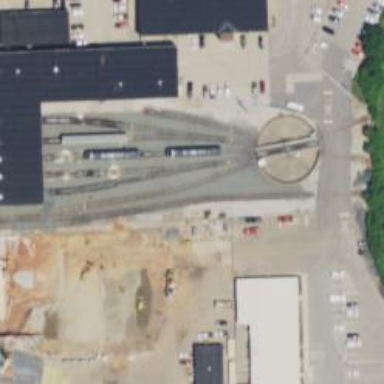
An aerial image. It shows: Railway yard used for servicing trains.